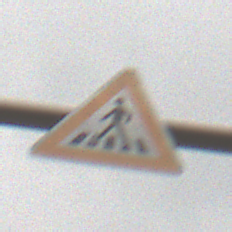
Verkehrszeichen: FussgaengerueberwegRechts
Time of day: MorningAfternoon
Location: Outdoor (Nature)
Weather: Overcast
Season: NotSpecified
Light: Natural